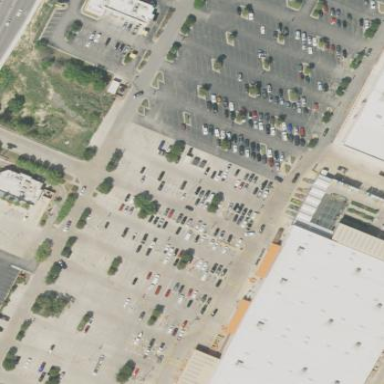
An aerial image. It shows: Retail area.